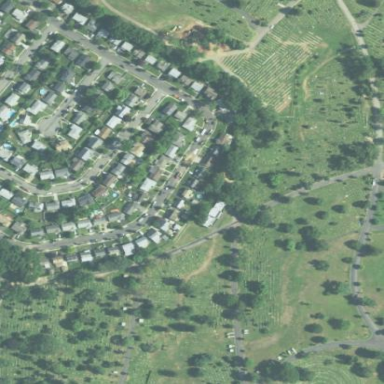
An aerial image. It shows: Cemetery.